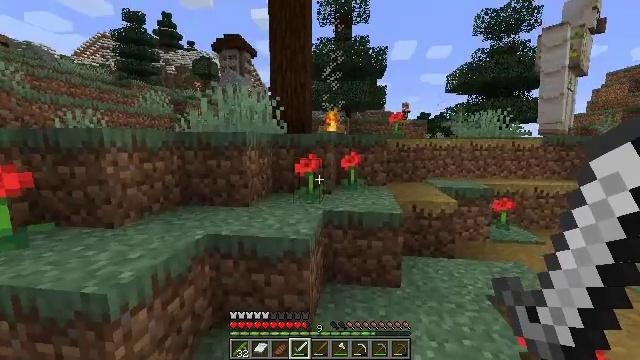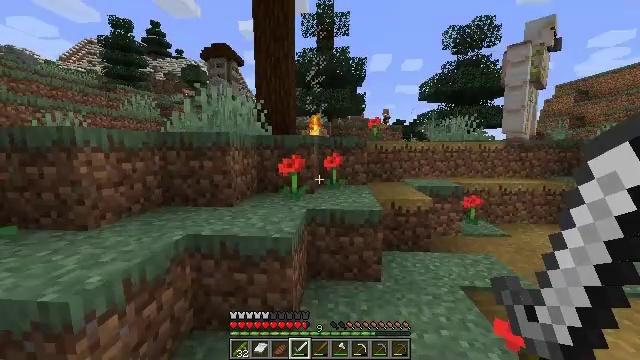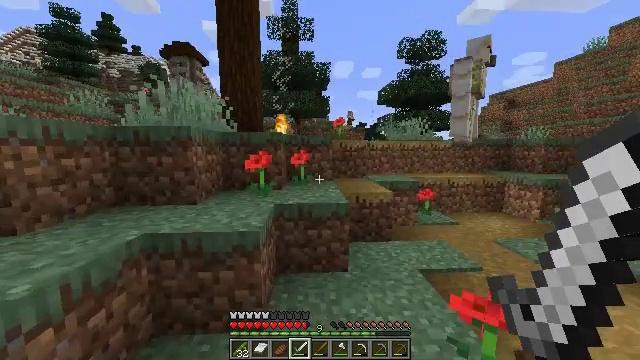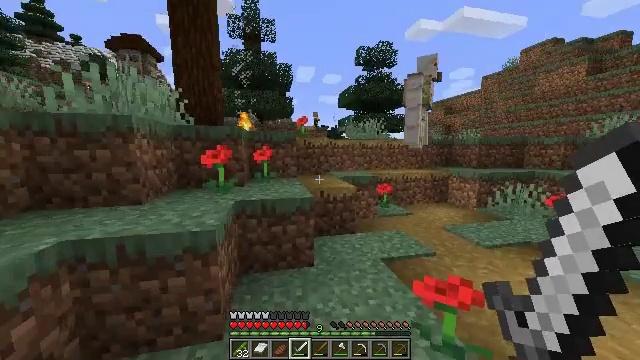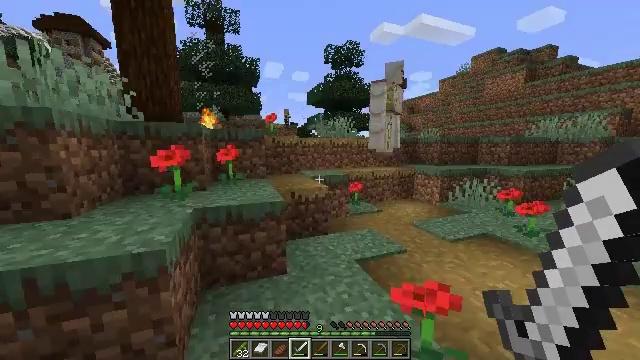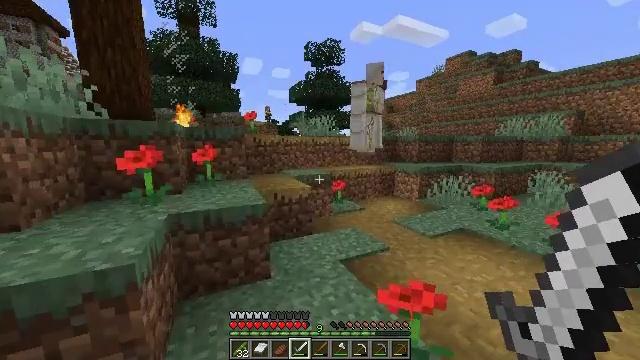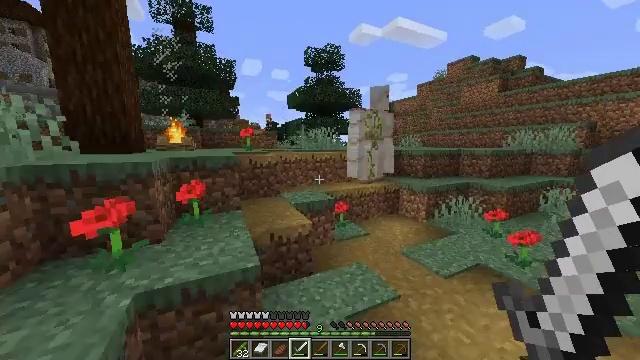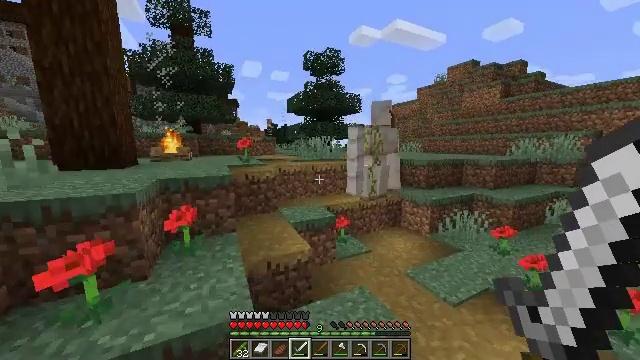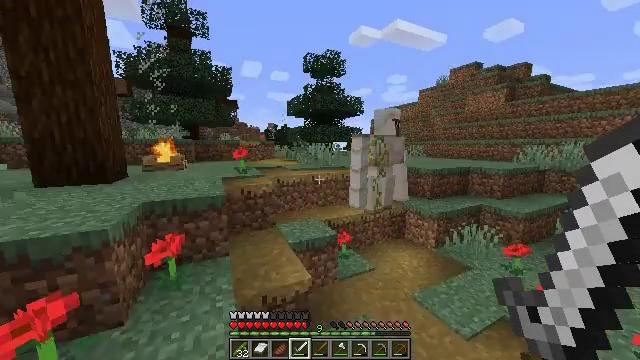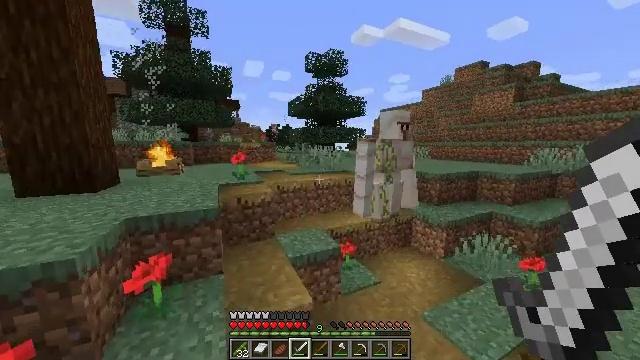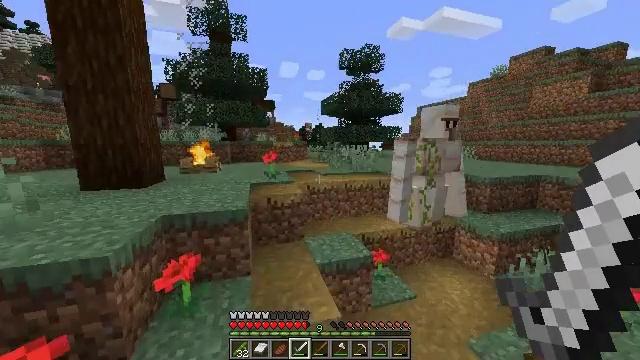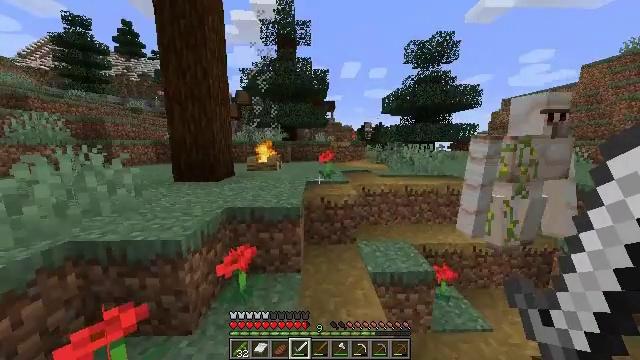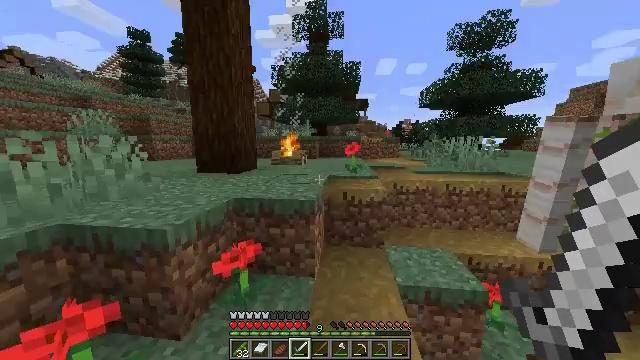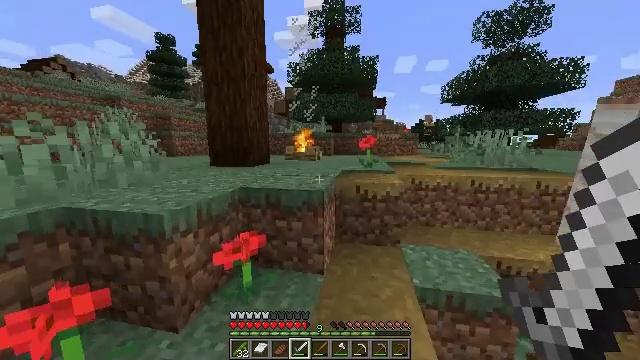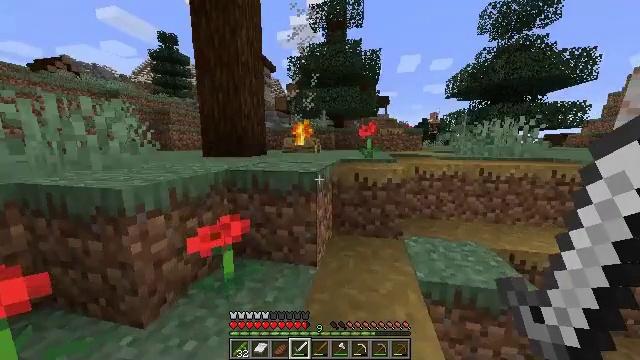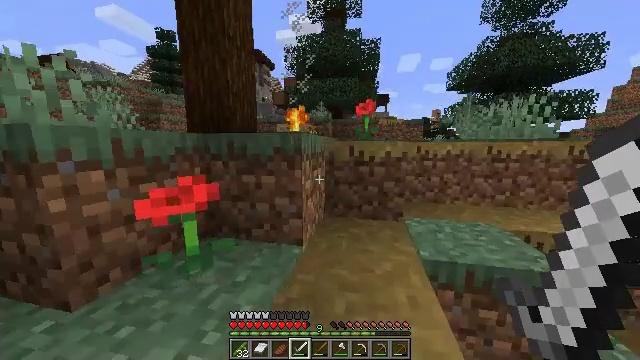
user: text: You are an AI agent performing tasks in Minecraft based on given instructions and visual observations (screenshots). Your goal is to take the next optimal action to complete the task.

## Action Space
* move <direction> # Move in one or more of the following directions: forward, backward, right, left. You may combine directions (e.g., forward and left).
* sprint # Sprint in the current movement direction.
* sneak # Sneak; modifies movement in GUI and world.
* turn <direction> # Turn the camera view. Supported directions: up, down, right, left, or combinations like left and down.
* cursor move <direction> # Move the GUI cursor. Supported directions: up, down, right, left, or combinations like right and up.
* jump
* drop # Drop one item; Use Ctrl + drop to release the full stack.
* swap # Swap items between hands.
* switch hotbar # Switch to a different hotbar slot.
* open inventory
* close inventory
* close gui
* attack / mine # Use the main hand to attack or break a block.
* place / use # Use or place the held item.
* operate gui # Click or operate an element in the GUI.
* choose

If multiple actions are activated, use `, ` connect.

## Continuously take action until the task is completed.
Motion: motion action
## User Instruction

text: Break the sweet berry bush to collect berries.
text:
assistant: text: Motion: move forward, sprint, turn right, jump
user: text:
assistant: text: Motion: move forward, sprint, turn right, jump
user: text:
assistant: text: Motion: move forward, sprint, turn right, jump
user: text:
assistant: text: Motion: move forward, turn right, jump
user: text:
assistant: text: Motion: move forward, turn right, jump
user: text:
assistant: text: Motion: move forward, jump
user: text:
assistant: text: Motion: move forward, jump
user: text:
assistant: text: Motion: move forward, sprint, jump
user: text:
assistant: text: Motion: move forward, sprint, jump
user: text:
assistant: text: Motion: move forward, sprint, turn left, jump
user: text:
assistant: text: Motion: move forward, sprint, turn left, jump
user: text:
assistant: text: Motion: move forward, turn left, jump
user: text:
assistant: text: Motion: move forward, turn left, jump
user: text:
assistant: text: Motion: move forward, jump
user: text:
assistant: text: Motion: move forward, jump
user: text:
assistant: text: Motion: move forward, sprint, jump
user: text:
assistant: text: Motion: move forward, sprint, jump
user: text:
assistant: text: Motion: move forward, sprint, jump
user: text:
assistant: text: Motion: move forward, sprint, jump
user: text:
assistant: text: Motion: move forward, sprint, jump
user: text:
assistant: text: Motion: move forward, jump
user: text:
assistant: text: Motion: move forward, jump
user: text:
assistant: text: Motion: move forward, turn left, jump
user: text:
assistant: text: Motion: move forward, turn left, jump
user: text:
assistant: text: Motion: move forward, sprint, turn left, jump
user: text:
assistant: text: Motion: move forward, sprint, turn left, jump
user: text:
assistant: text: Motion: move forward, sprint, turn left, jump
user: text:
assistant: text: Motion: move forward, sprint, turn left, jump
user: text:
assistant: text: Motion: move forward, jump
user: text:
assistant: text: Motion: move forward, jump